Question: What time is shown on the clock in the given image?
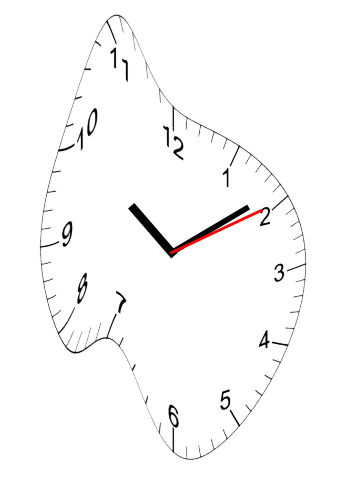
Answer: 10:09:10